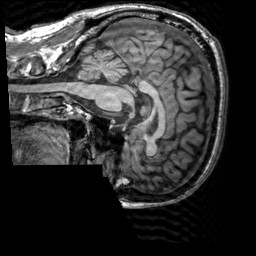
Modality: T1w
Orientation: sagittal
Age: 54
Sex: male
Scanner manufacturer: siemens
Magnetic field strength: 3 T
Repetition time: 2.3 s
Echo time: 0.00303 s